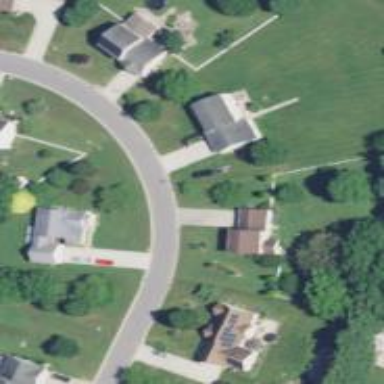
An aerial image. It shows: Residential road.